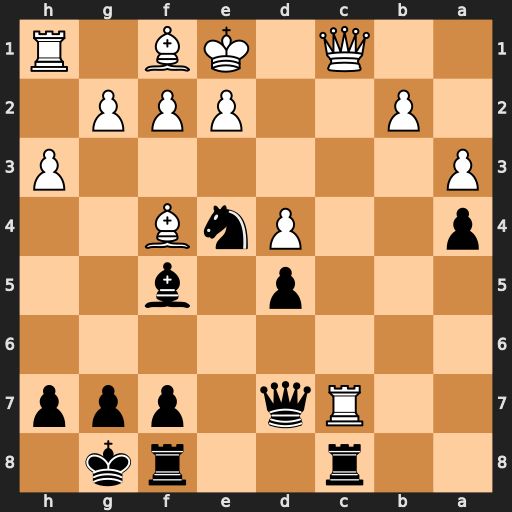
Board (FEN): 2r2rk1/2Rq1ppp/8/3p1b2/p2PnB2/P6P/1P2PPP1/2Q1KB1R
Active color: b
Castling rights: K
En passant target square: -
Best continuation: Qb5 f3 Qa5+ Rc3 Nxc3